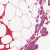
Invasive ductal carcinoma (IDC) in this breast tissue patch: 0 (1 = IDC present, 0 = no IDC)